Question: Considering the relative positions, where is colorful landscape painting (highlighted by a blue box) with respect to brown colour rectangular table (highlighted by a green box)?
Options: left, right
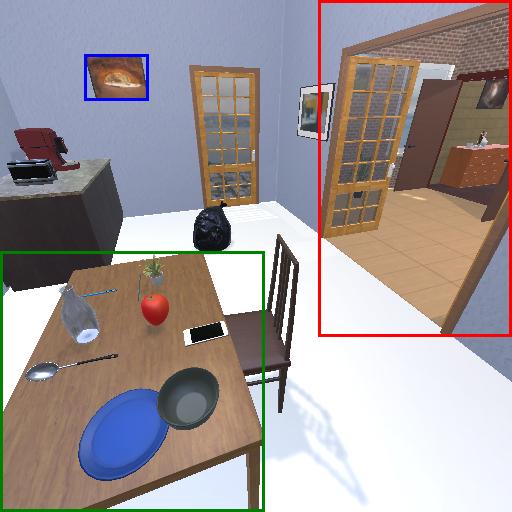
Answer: left